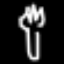
Label: fork